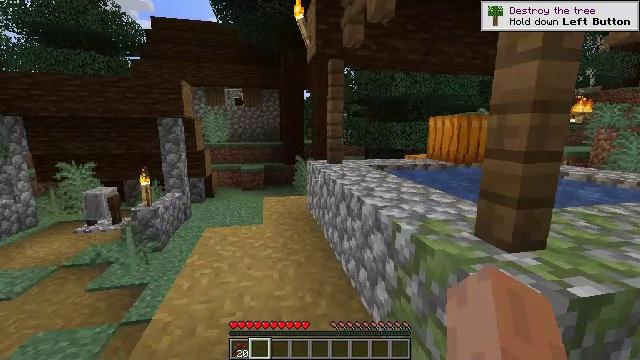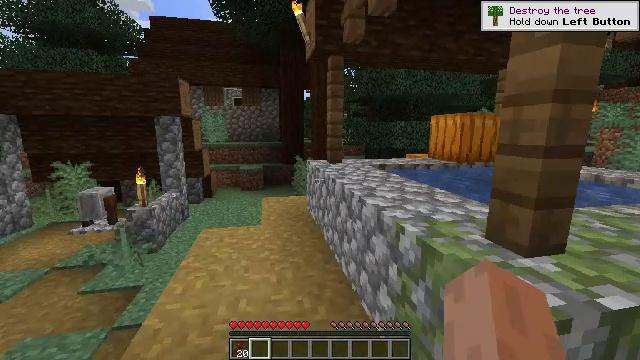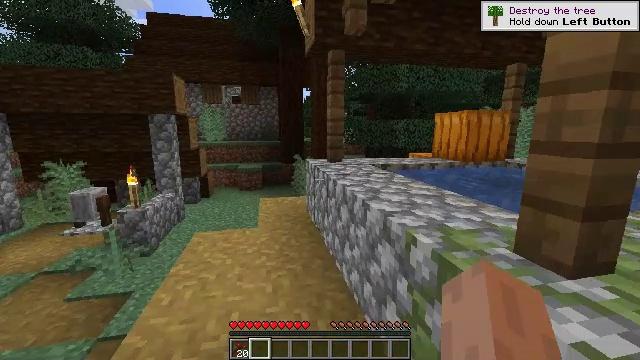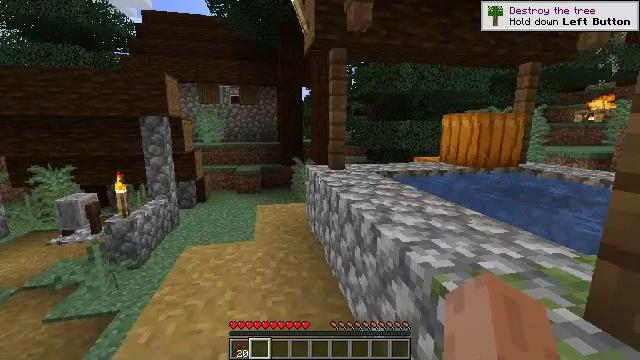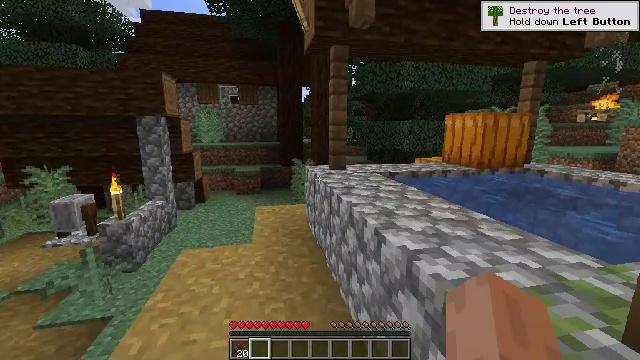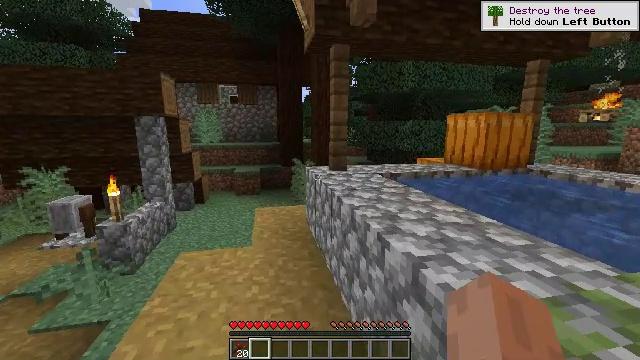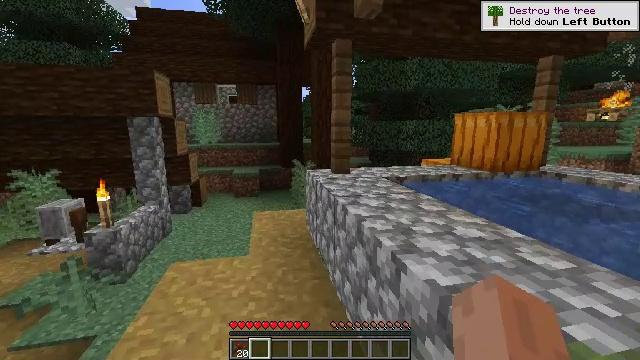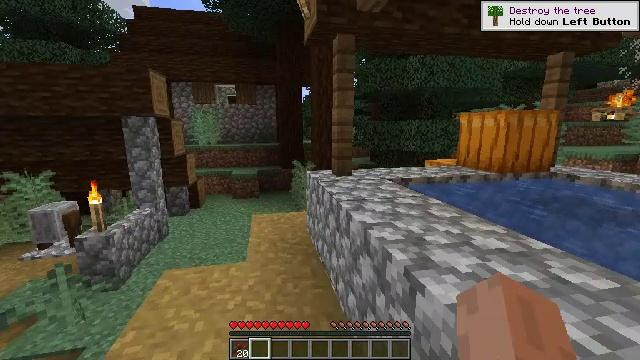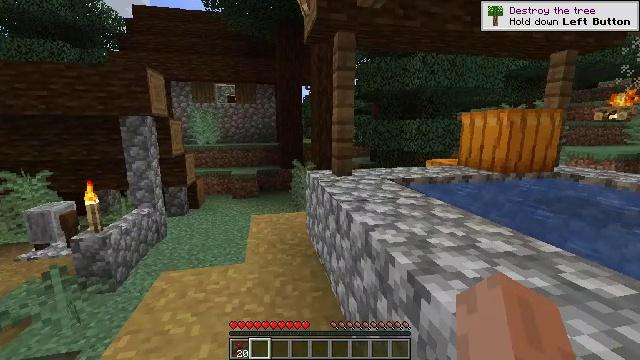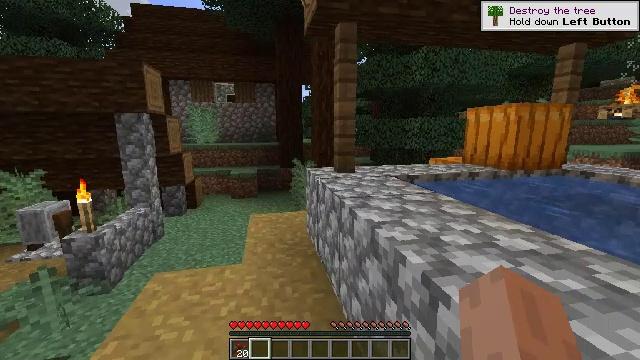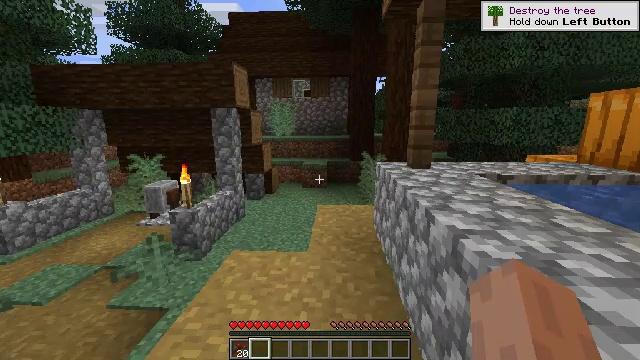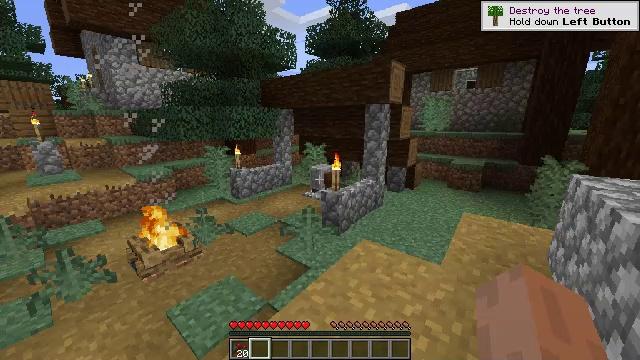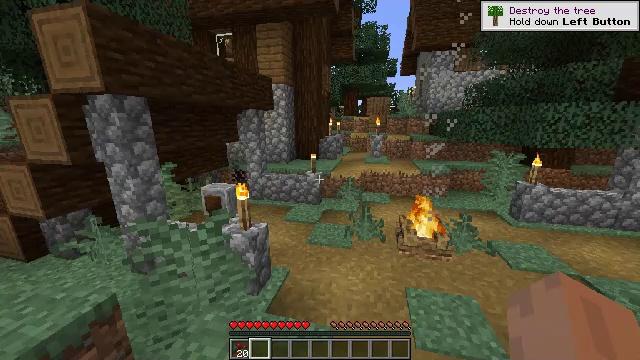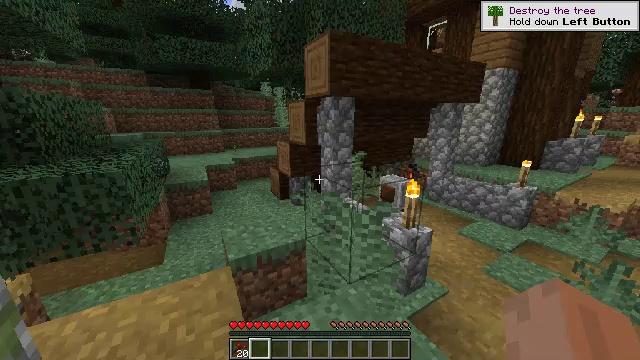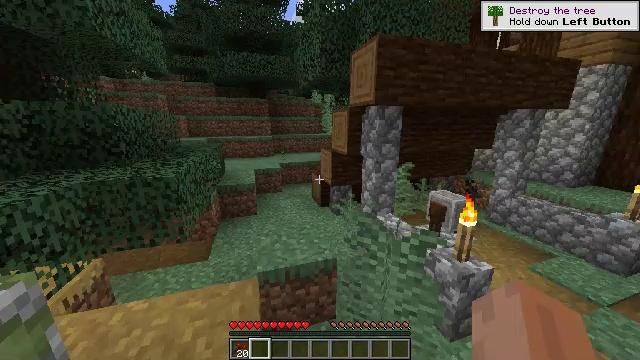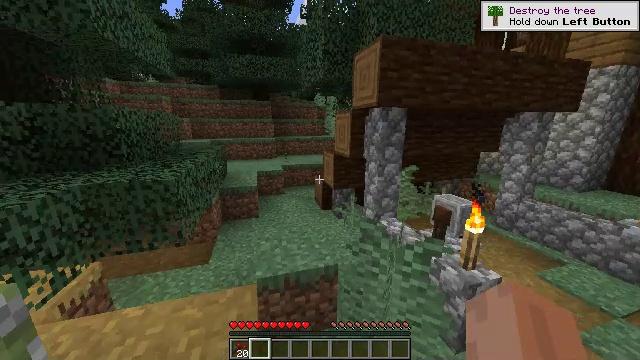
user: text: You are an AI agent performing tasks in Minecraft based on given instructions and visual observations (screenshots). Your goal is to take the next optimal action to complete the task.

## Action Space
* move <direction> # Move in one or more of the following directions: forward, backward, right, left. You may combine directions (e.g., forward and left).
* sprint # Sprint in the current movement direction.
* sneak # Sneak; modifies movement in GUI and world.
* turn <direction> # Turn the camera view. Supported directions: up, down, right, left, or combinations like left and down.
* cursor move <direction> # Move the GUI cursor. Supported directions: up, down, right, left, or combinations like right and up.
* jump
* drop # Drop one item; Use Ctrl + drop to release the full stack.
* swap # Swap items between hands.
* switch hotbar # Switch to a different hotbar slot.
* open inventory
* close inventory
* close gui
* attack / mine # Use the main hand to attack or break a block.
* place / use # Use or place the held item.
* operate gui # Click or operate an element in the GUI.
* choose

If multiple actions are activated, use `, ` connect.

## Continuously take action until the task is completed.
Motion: motion action
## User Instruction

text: Remove the blue bed from its location.
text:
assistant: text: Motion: move forward
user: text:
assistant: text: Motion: move forward
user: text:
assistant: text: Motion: move forward
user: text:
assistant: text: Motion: no_op
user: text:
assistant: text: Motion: move forward
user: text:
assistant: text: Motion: move forward
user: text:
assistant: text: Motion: move forward
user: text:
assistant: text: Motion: no_op
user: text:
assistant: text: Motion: move forward
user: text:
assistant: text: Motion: move forward, turn left and down
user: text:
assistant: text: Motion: move forward, turn left and down
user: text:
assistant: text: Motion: move forward, turn left
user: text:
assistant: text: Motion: move forward, turn left and down
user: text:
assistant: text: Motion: move forward, turn left and up
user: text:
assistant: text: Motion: move forward
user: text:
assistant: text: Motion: move forward
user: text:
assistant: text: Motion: move forward and move right, turn left
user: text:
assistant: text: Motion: move forward and move right
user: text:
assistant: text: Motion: move forward and move right
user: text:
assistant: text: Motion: move forward and move right
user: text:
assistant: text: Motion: move forward and move right, turn right
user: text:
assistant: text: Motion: move forward and move right, turn right
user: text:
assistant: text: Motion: move forward and move right, turn right and up
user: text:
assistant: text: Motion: move forward and move right, turn left
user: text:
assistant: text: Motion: move forward and move right, turn left
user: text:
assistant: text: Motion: move forward and move right
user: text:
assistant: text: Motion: move right
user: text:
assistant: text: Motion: move right
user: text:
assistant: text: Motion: move right
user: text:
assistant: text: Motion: move right